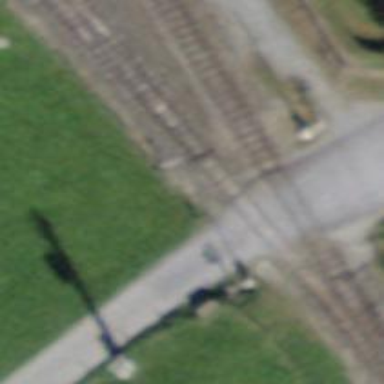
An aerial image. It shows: Railway switch.